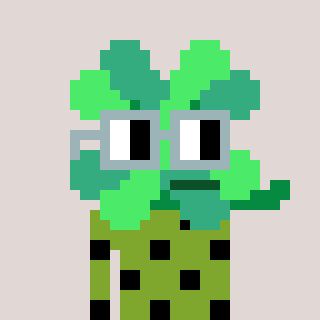
a pixel art character with square dark gray glasses, a clover-shaped head and a slimegreen-colored body on a warm background